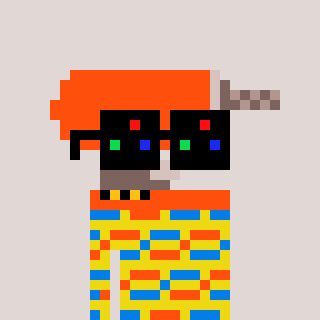
a pixel art character with square black sunglasses, a drill-shaped head and a yellow-colored body on a warm background